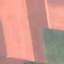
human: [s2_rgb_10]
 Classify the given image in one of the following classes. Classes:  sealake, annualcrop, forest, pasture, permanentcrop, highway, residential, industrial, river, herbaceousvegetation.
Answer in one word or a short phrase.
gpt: AnnualCrop